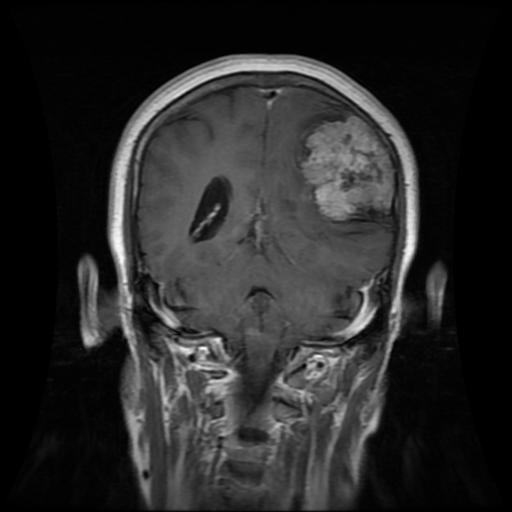
Label: meningioma